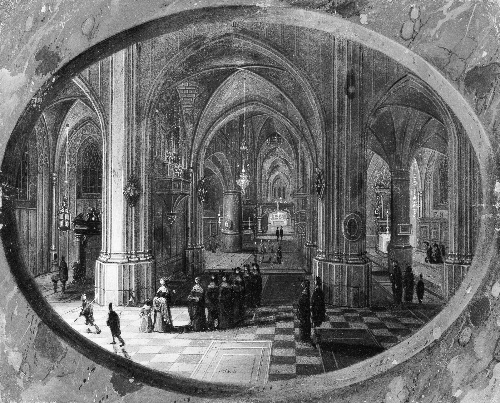
Title: Interior of a Gothic Church at Night
Artist: Pieter Neeffs the Elder|Frans Francken III
Artist bio: Flemish, active 1605–1656/61|Flemish, 1607–1667
Date: probably ca. 1635–40
Object type: Painting
Classification: Paintings
Medium: Oil on copper
Dimensions: 5 1/8 x 6 1/2 in. (13 x 16.5 cm)
Department: European Paintings
Credit line: Bequest of Edward C. Post, 1915
Accession year: 1930
Repository: Metropolitan Museum of Art, New York, NY
Tags: Interiors|Churches|Men|Women|Night